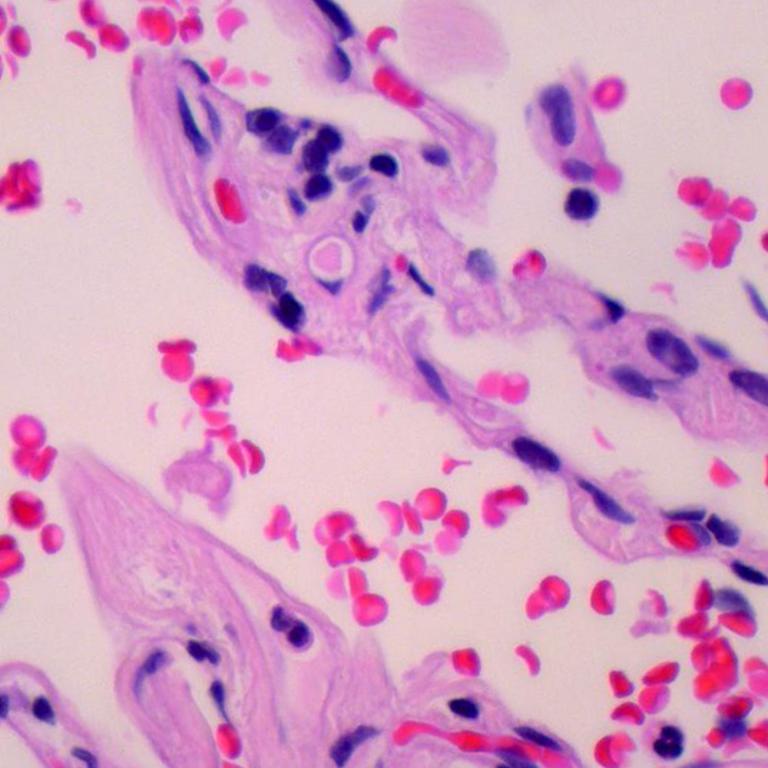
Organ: lung
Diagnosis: benign